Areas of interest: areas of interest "Financial and Insurance Institution"
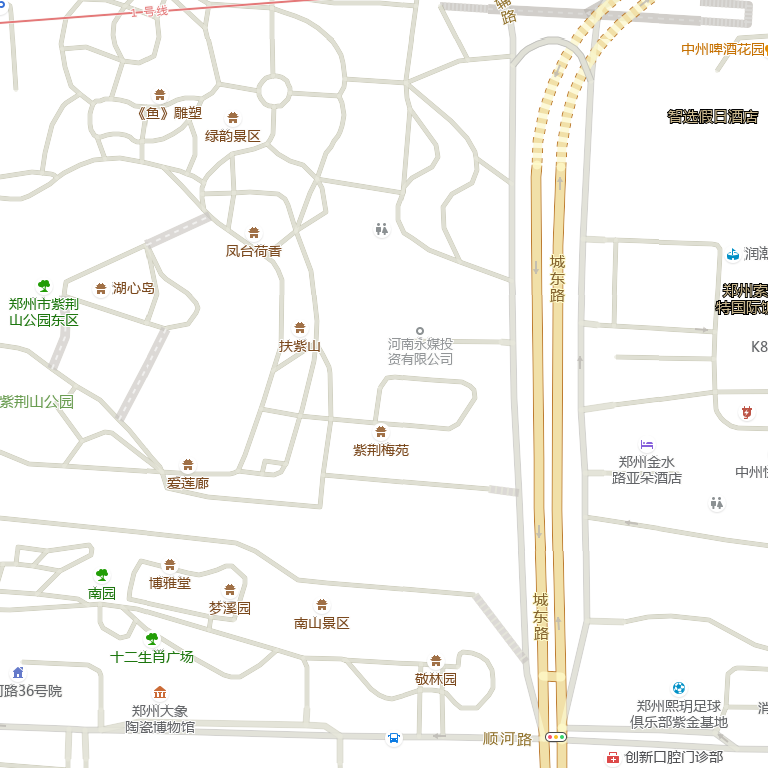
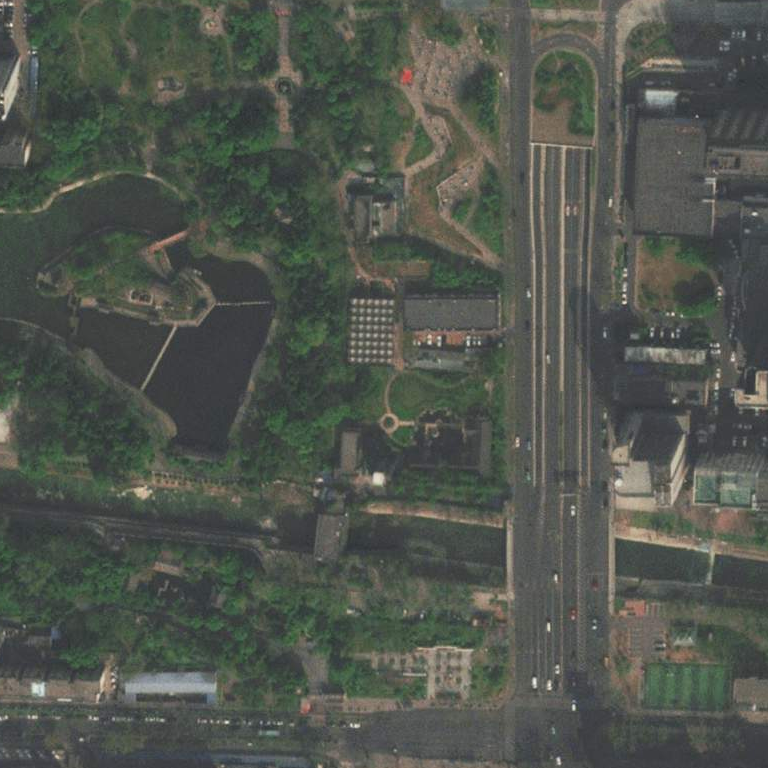